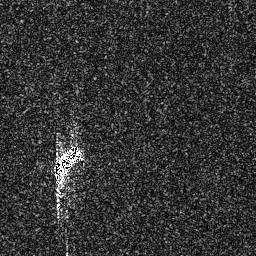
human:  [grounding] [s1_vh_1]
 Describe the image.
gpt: In the satellite image, there is  <ref>1 medium ship </ref> <box>[[19, 55, 32, 71, 0]]</box> located at left.